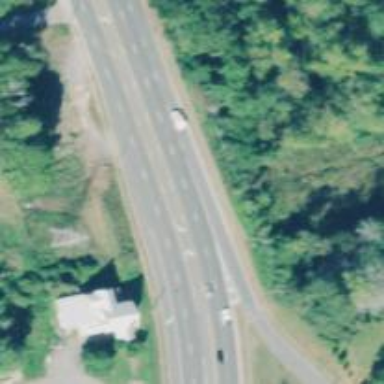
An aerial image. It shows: Trunk link road with asphalt surface.